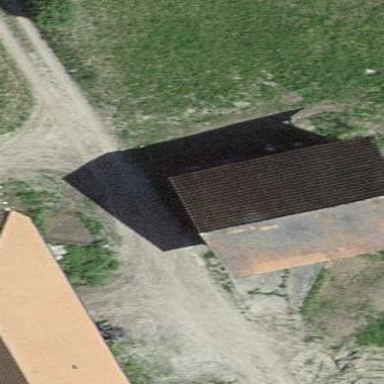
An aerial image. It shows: Barn.